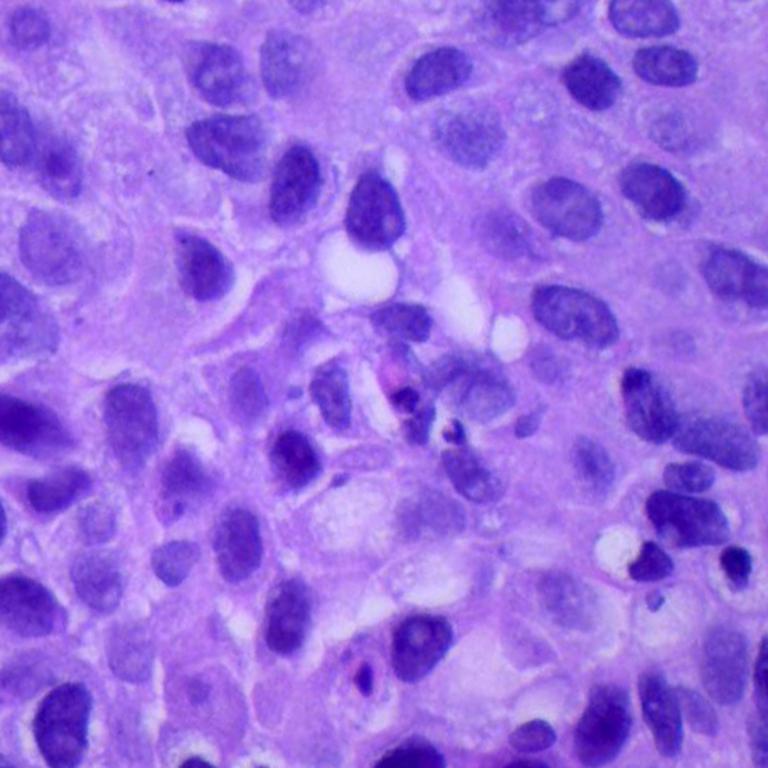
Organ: lung
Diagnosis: squamous carcinomas